Question: I made an svg image for on my site. When I use it though it looks like this:

There is alot of transparent area around it where I would say it could expand.
There doesn't seem to be any transparent area in the svg image itself.
When I use a png it works fine, just with the svg it creates this blank area.
I just gave the image a red background to see where the image actually is.
This is my css:
'''
#logo {
position: absolute;
left: 0;
top: 0;
background-color: red;
width: 200px;
height: 50px;
}
'''
#logo directs to the '' in my html:
'''
<img src="Sources/FruityJuice Logo.svg" alt="FruityJuiceLogo" id="logo">
'''
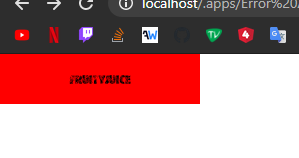
Answer: In Adobe Illustrator I cropped the file to the logo like Yong Pin said and that seems to have fixed it.